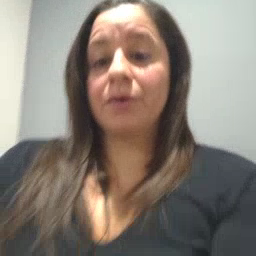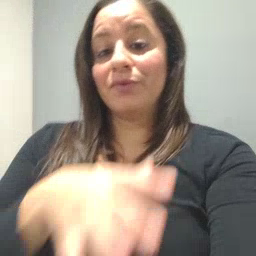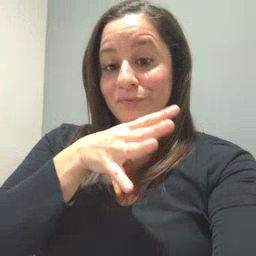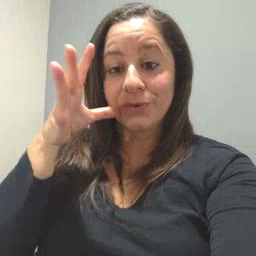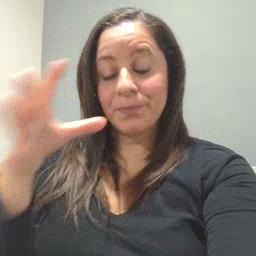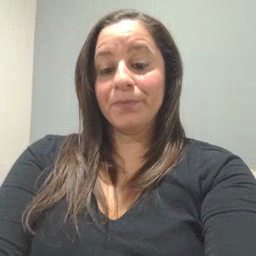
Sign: farm